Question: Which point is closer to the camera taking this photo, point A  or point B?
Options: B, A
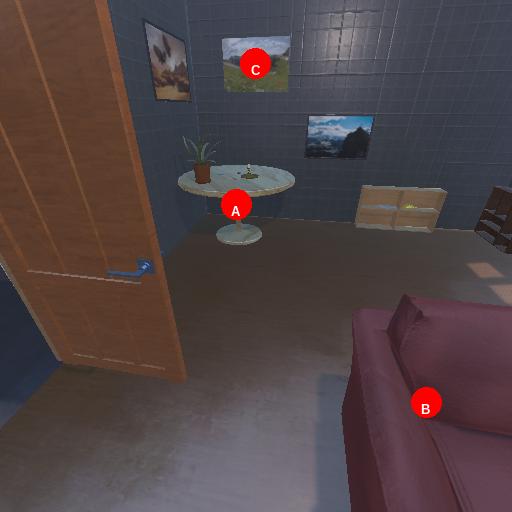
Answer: B